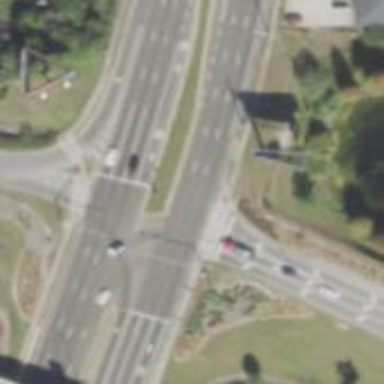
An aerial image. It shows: Marked crossing on footway.